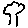
Label: tree